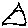
Label: triangle